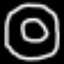
Label: donut